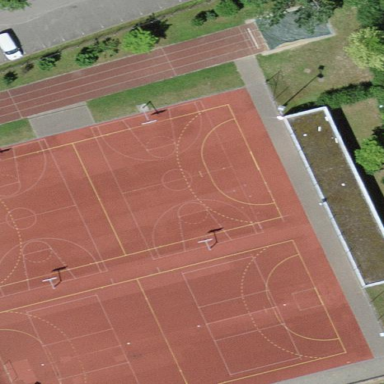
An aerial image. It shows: Multi-sport pitch for leisure and various sports activities.